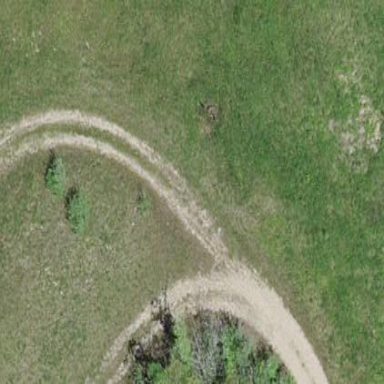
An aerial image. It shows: Dirt path.